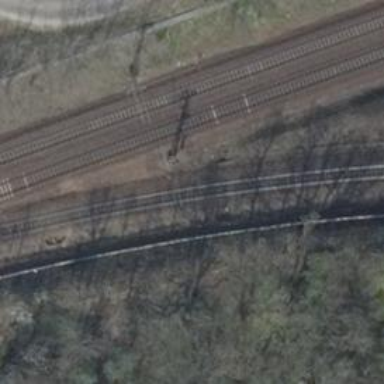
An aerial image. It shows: Railway signal.